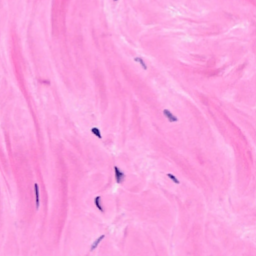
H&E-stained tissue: Breast